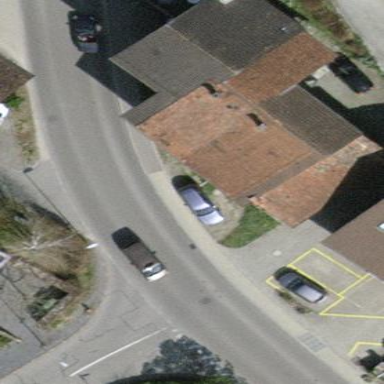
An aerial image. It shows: Terrace building.